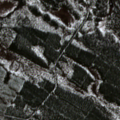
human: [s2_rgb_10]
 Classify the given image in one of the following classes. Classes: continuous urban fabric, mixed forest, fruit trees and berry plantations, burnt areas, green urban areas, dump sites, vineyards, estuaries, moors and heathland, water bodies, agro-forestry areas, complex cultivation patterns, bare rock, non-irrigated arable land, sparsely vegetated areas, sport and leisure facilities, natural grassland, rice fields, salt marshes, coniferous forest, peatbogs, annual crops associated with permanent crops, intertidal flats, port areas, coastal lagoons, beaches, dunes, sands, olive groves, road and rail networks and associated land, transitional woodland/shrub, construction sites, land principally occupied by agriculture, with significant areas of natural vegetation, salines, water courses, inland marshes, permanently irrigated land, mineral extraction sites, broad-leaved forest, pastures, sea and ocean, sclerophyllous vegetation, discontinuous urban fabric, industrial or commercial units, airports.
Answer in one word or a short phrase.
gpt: coniferous forest, transitional woodland/shrub